Question: I'm trying my hardest to get this site's load time blazing fast. I've taken good steps in caching. Every static element on the page is cached so it renders immediately. My page loads in 1 second, because of the index file:

How can I cut down the load time of this index file. I questioned yesterday, and the answer worked on my localhost, but I'm now on the server.
Here's the site:
<URL>
username: admin1
password: admin1
Please troubleshoot this. Sites like youtube, Facebook and google have this element loading in 400 ms. How can I do this?
Both my server and I are on the west coast U.S.
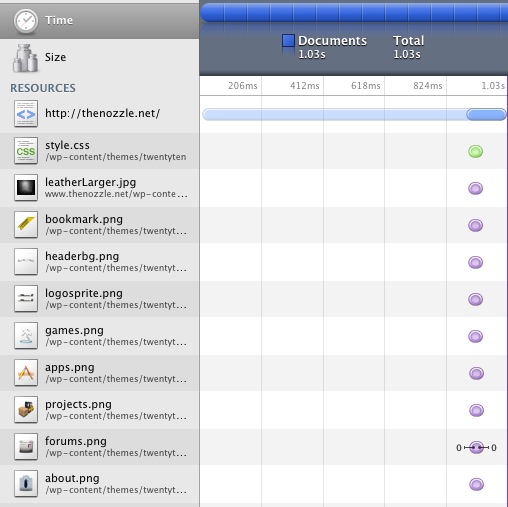
Answer: I did a few tests and the average load of index is 700ms for me. Are you using any server side technology? php, mysql? There are quite a lot of reasons for a site being slow.
First check if creating a completely empty html page takes 700ms or something around there. If it does, then your server has some latency issues. Id recommend talking with your host provider and see what they suggest.
If it works fine and you are using server side technology, use simple tests to benchmark each part of your website. (set a timer before the first line of code and another after certain operation, then subtract the later from the former, you end up with specific data of how long each part took)
Otherwise follow Vap0r suggestion, maybe that helps.
Good luck!